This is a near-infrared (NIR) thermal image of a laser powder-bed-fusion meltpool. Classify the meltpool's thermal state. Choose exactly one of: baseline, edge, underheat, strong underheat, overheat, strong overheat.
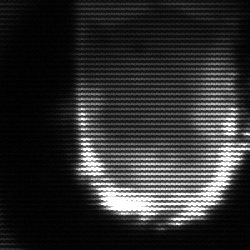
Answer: baseline